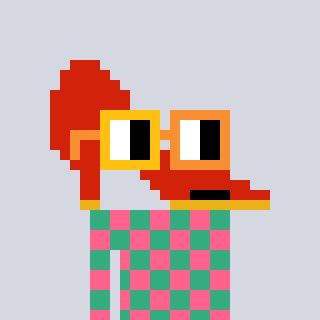
a pixel art character with square yellow and orange glasses, a highheel-shaped head and a teal-colored body on a cool background